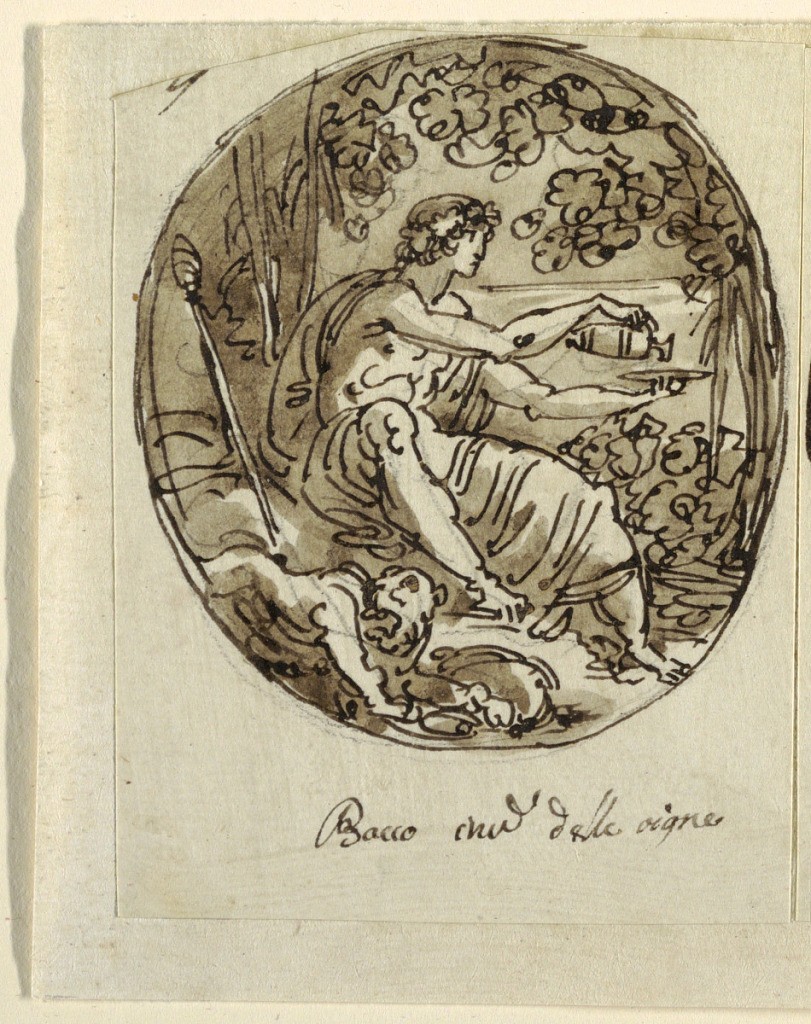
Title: Bacchus, Design for Vaulted Ceiling, Sala dei Legislatori, Palazzo Conti-Sinibaldi, Faenza
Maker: Felice Giani, Italian, 1758–1823
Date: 1787–1802
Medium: Pen and ink, brush and bistre wash over black chalk on laid paper
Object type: Drawing
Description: Bacchus shown in profile, turned toward right and seated.  He pours wine from pitcher into bowl. Vine, at right. Thyrsus and crouching panther in left foreground. Inscribed, Bacco inv delle vigne. And inscribed at top left, 9V.